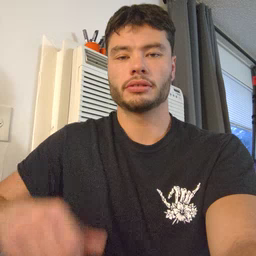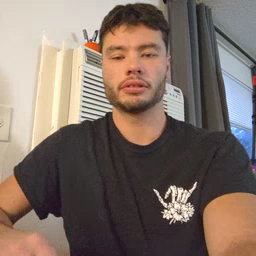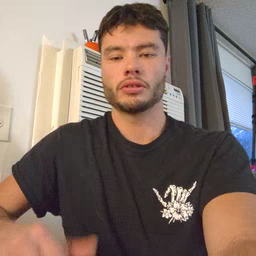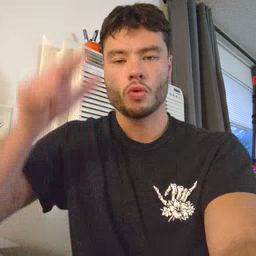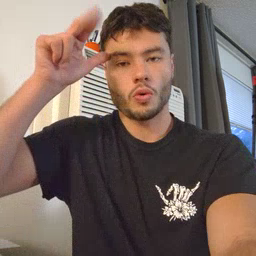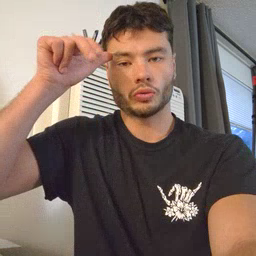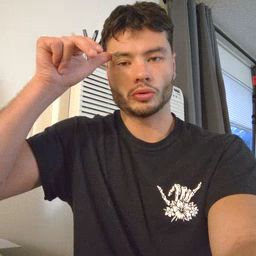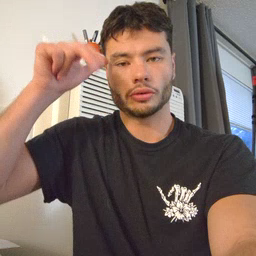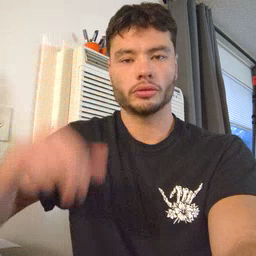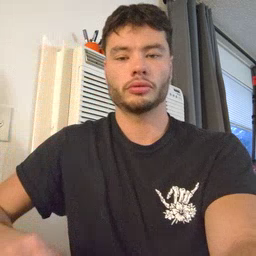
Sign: horse